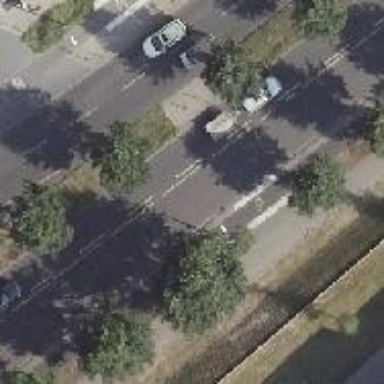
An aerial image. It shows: Uncontrolled road crossing with pedestrian island.